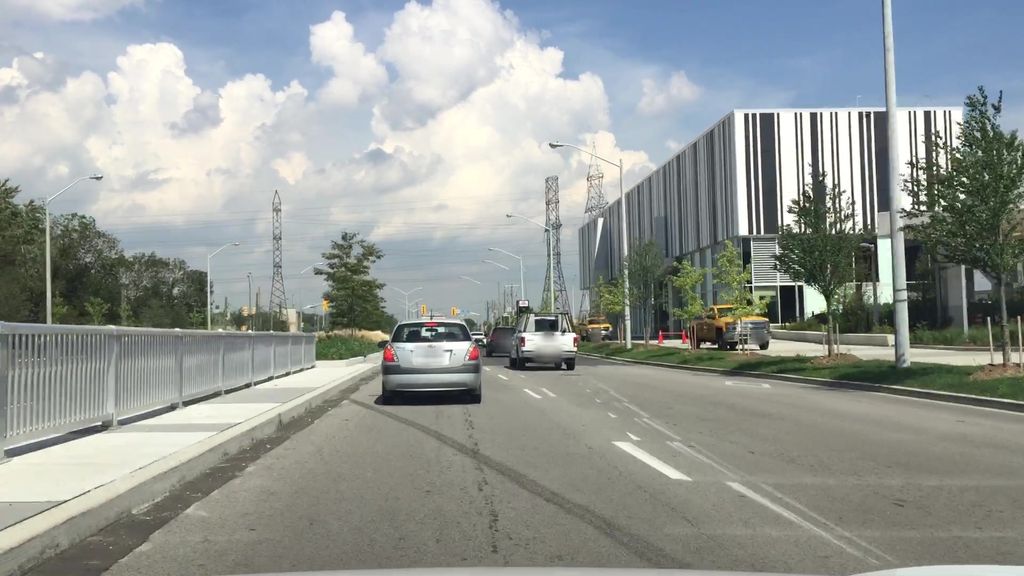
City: toronto